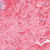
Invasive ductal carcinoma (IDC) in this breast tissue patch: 0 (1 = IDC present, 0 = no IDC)